Question: How can I crop a concave polygon from an image. My Input image look like
.
and the coordinates of polygon are
[10,150],[150,100],[300,150],[350,100],[310,20],[35,10]. I want region bounded by concave polygon to be cropped using opencv. I searched for other similar questions but I did not able to find correct answer. That's why I am asking it ? Can you help me.
Any help would be highly appreciated.!!!
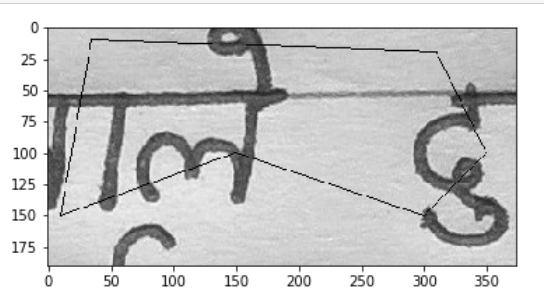
Answer: > Steps
1. find region using the poly points
2. create mask using the poly points
3. do mask op to crop
4. add white bg if needed
The code:
'''
# 2018.01.17 20:39:17 CST
# 2018.01.17 20:50:35 CST
import numpy as np
import cv2
img = cv2.imread("test.png")
pts = np.array([[10,150],[150,100],[300,150],[350,100],[310,20],[35,10]])
## (1) Crop the bounding rect
rect = cv2.boundingRect(pts)
x,y,w,h = rect
croped = img[y:y+h, x:x+w].copy()
## (2) make mask
pts = pts - pts.min(axis=0)
mask = np.zeros(croped.shape[:2], np.uint8)
cv2.drawContours(mask, [pts], -1, (255, 255, 255), -1, cv2.LINE_AA)
## (3) do bit-op
dst = cv2.bitwise_and(croped, croped, mask=mask)
## (4) add the white background
bg = np.ones_like(croped, np.uint8)*255
cv2.bitwise_not(bg,bg, mask=mask)
dst2 = bg+ dst
cv2.imwrite("croped.png", croped)
cv2.imwrite("mask.png", mask)
cv2.imwrite("dst.png", dst)
cv2.imwrite("dst2.png", dst2)
'''
---
Source image:
<URL>
Result:
<URL>